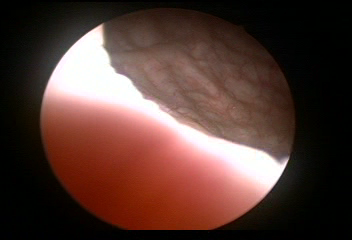
Modality: WLC
Class: Normal mucosa
Bladder cancer association: No